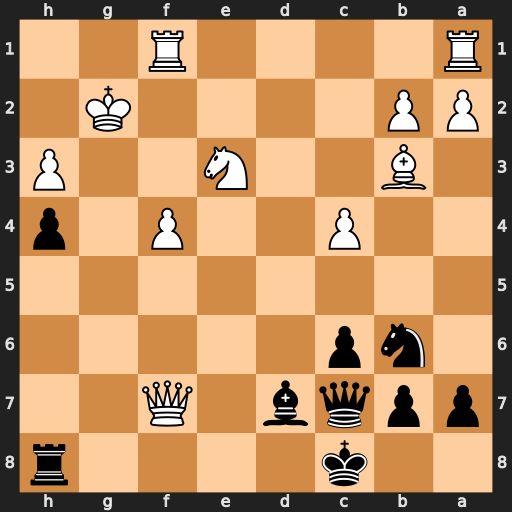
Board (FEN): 2k4r/ppqb1Q2/1np5/8/2P2P1p/1B2N2P/PP4K1/R4R2
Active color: b
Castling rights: -
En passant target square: -
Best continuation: Bxh3+ Kxh3 Qxf7